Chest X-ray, PA view. Patient: 30 years old, sex M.
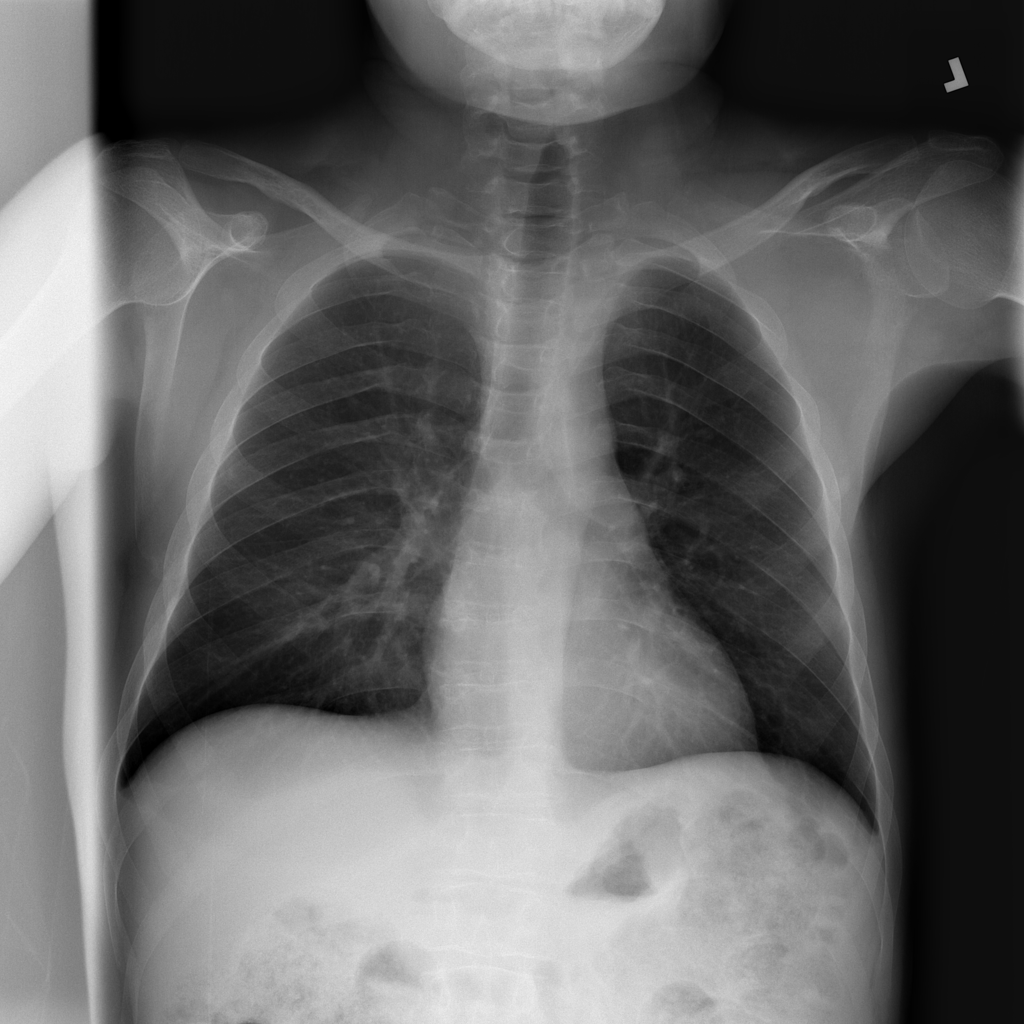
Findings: No Finding